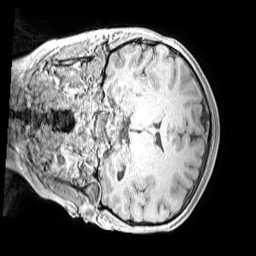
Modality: MP2RAGE
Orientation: coronal
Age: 12
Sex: male
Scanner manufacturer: siemens
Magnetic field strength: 3 T
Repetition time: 4 s
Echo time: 0.00299 s